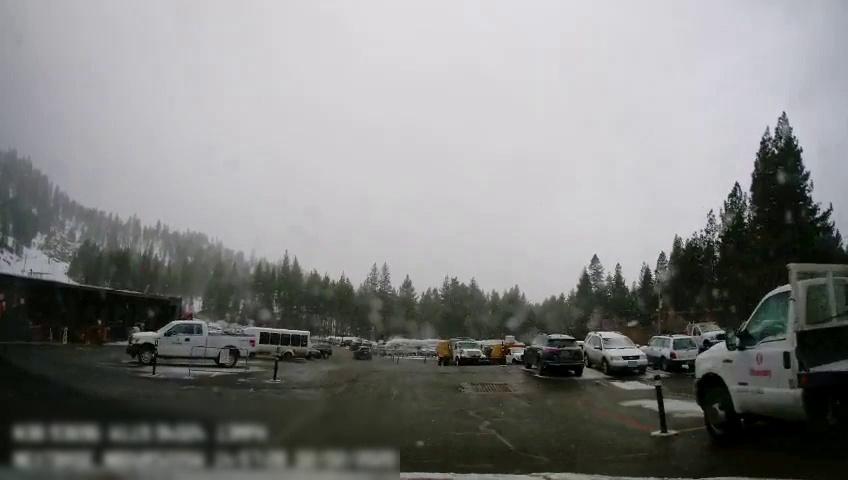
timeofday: Day
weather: Snowy
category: Vehicles | Other LV
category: Vehicles | SUV
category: Vehicles | Truck
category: Vehicles | SUV
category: Vehicles | SUV
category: Vehicles | Other LV
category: Vehicles | Other LV
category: Vehicles | Truck
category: Vehicles | Other LV
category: Vehicles | Car
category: Vehicles | SUV
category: Drivable Space